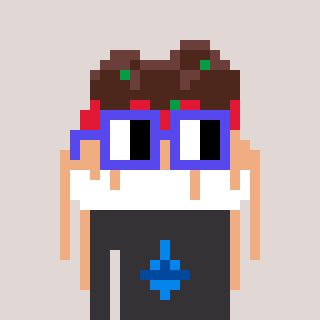
a pixel art character with square blue glasses, a spaghetti-shaped head and a grayscale-colored body on a warm background